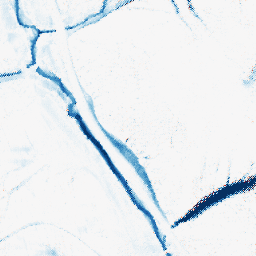
Category: morphological
Decomposition family: morphological_ellipse
Decomposition parameters: operation: closing
width: 20
height: 10
Upsampling method: regularized
Upsampling parameters: scale: 4
lambda_reg: 0.1
Upsampling scale: 4